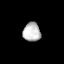
Tissue: lung
Cell type: T cells
Senescence score: 0.2293
Nuclear area (px): 322
Mean DAPI intensity: 190.693